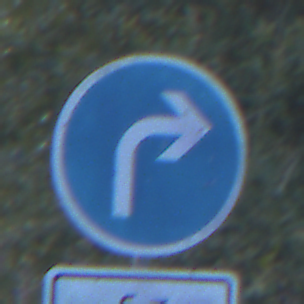
Verkehrszeichen: VorgeschriebeneFahrtrichtungRechts
Zusatzzeichen unten: EinspurigeFahrzeugeFrei1
Umgebung: Outdoor, RoadRail
Tageszeit: SunriseSunset
Wetter: Clear
Licht: Natural
Jahreszeit: NotSpecified
Kontrast: LowContrast